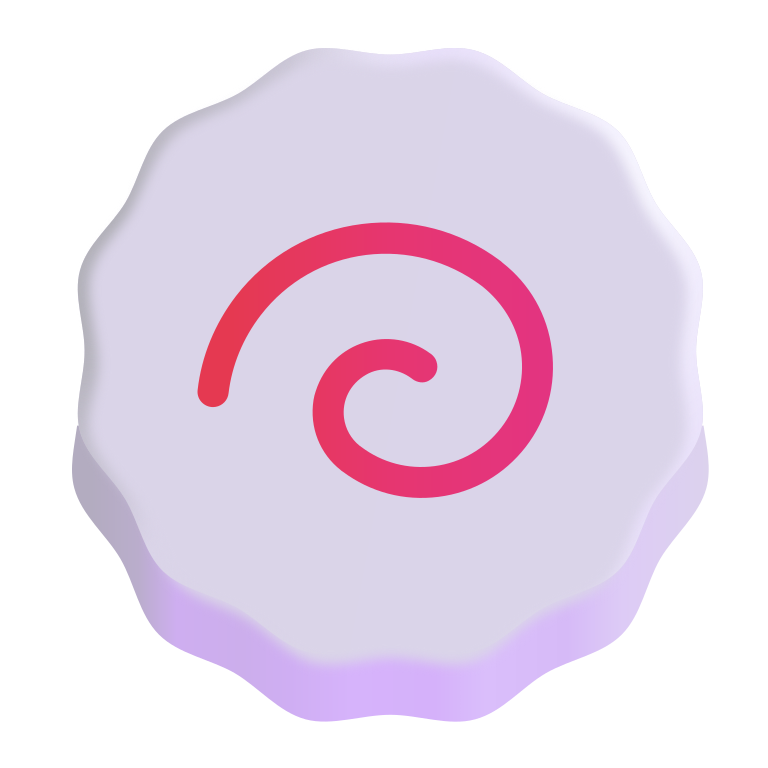
fish cake with swirl color